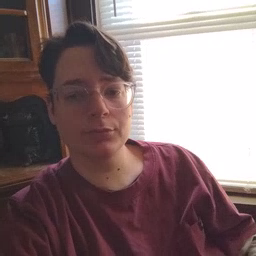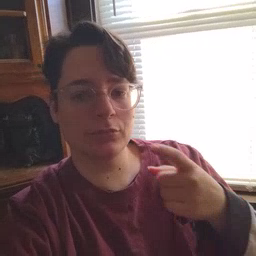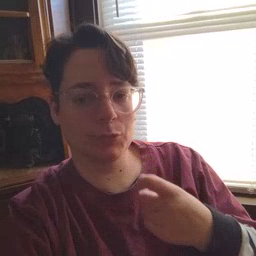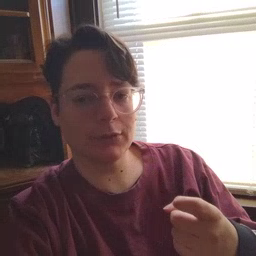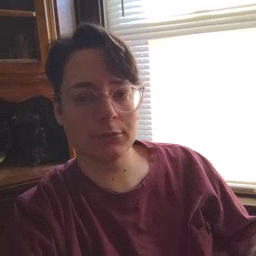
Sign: red